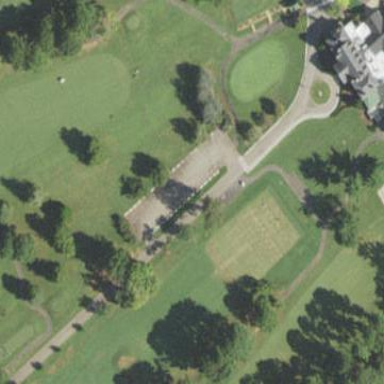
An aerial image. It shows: Area labeled as out of bounds on golf course.